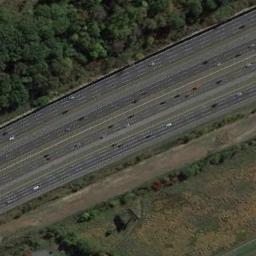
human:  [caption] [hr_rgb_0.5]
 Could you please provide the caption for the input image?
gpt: The freeway is between the grass and some trees .

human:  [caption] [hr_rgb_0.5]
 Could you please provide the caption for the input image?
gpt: There are large green forests around the freeway and there are many cars on the freeway .

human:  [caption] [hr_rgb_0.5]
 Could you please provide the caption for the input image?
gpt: Some straight freeways are a lawn on one side and on the other side is a forest .

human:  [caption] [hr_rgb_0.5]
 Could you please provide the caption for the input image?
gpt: There are only two cars on the highway .

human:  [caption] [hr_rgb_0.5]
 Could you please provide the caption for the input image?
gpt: There are many green trees beside the freeway .